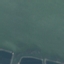
Land use / land cover: SeaLake